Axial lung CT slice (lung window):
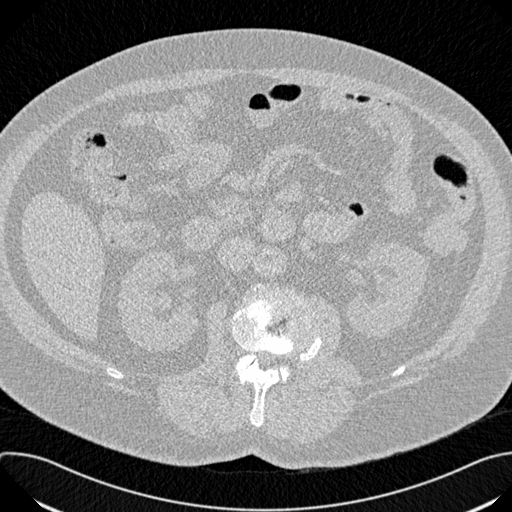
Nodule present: no